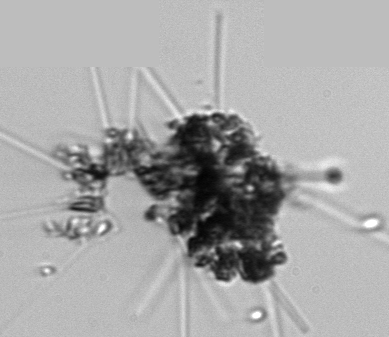
Label: Asterionellopsis_glacialis